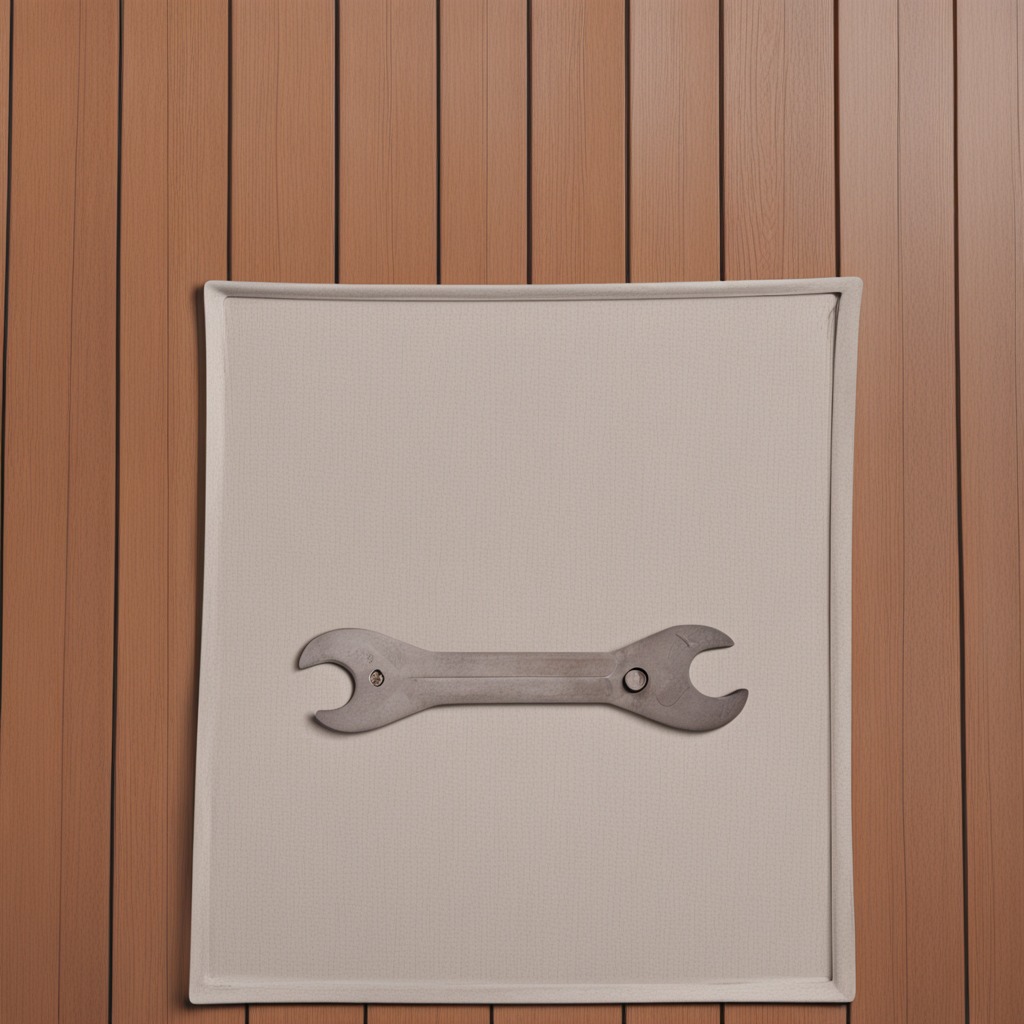
A wrench lies on a wooden table in an outdoor workshop during daytime bright natural light soft shadows worn but beneath the cloth.